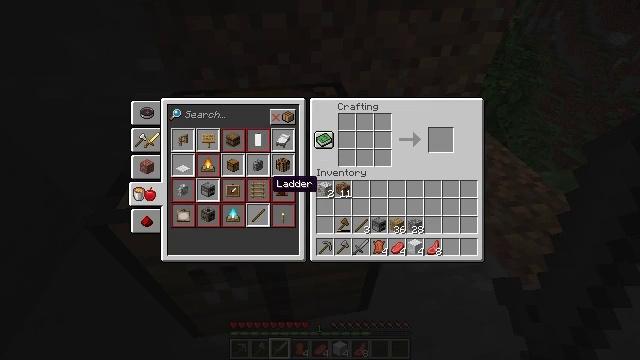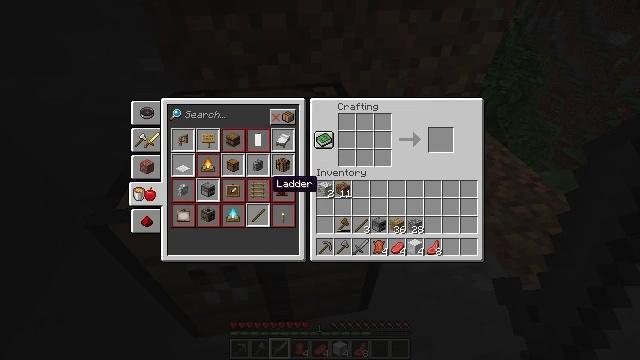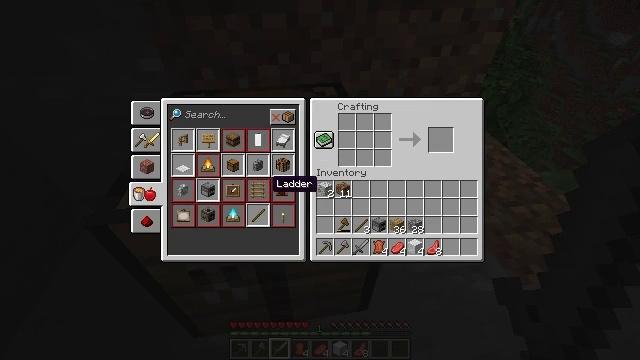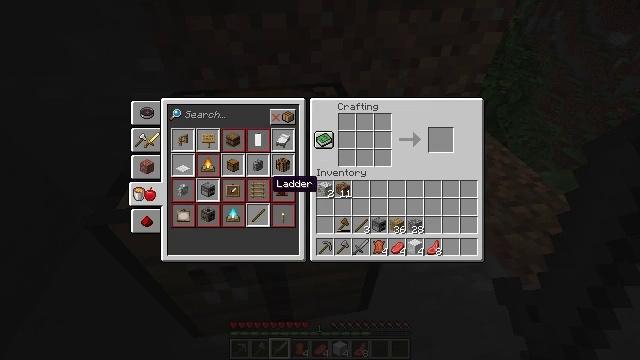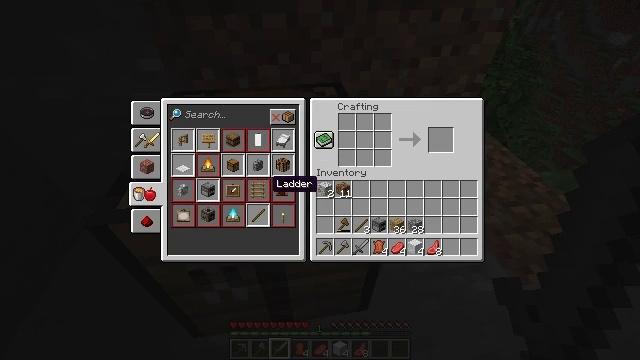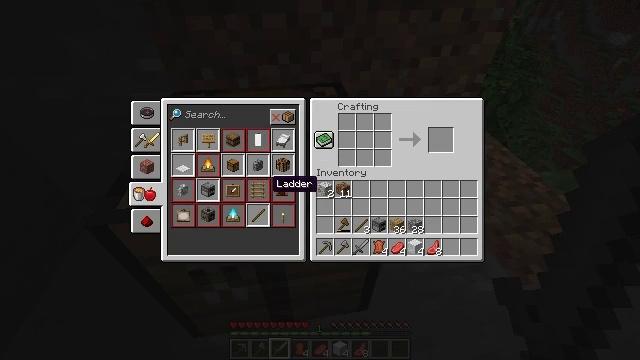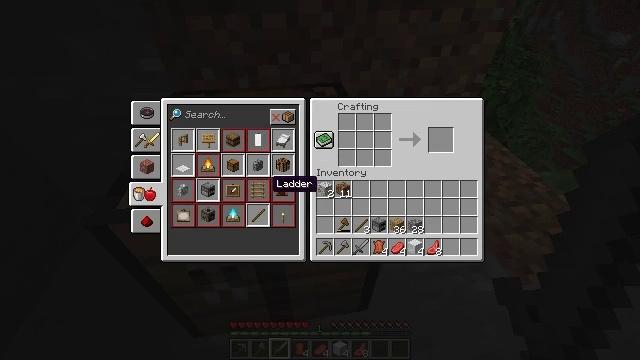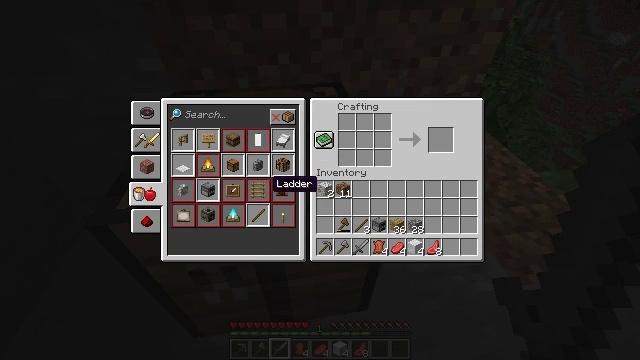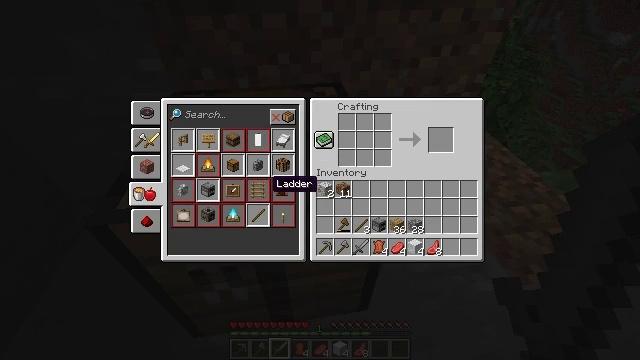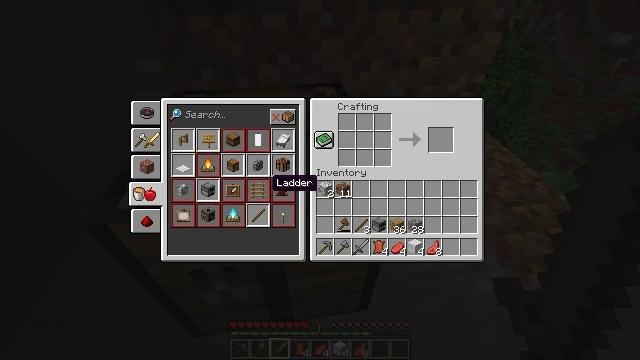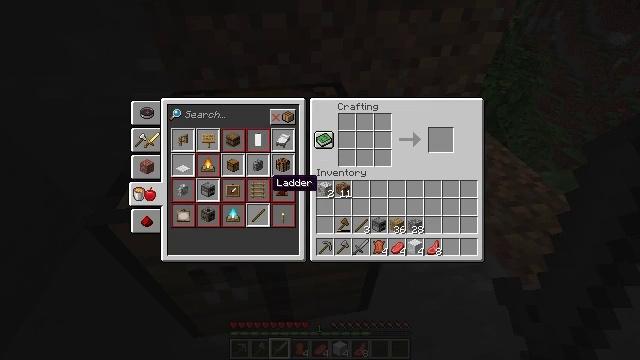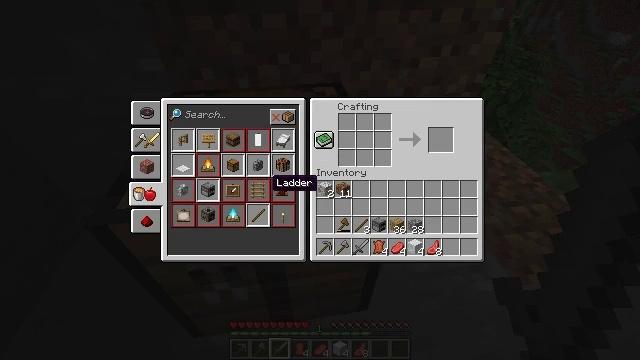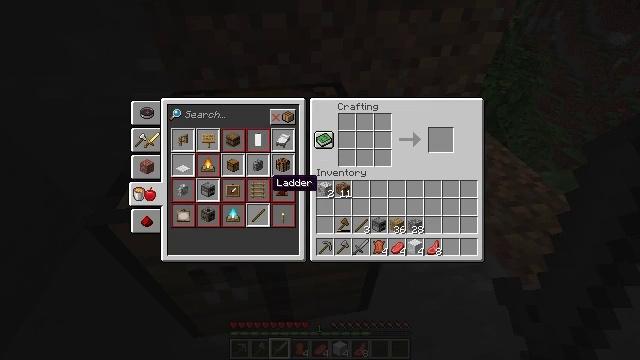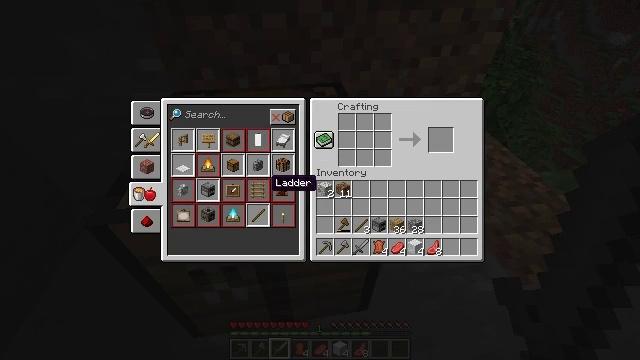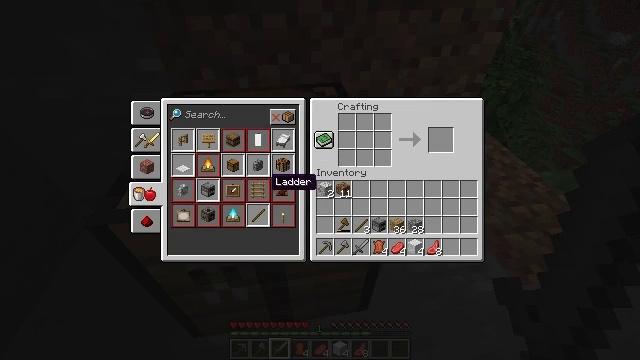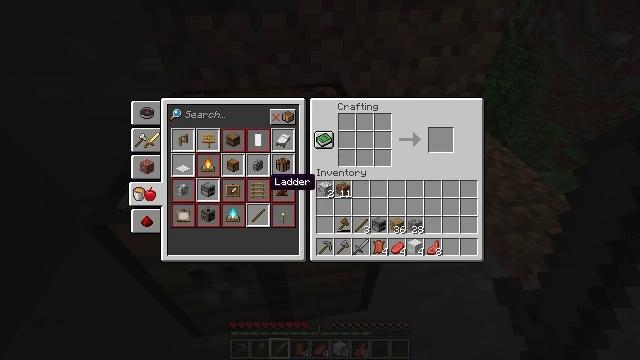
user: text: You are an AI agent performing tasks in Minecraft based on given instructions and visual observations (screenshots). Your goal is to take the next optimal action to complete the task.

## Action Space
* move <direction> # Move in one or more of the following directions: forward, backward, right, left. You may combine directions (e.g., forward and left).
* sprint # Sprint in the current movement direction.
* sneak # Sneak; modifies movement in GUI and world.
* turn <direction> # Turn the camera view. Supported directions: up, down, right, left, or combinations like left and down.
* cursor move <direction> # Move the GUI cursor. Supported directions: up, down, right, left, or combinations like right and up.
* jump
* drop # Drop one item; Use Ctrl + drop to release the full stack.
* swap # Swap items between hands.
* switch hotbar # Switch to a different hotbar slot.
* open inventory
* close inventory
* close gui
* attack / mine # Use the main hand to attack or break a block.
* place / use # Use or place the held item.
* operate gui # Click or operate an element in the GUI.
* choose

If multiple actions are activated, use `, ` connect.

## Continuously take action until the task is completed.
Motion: motion action
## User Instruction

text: Craft a pair of leather boots.
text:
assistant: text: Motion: no_op
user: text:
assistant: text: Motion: no_op
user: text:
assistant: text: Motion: no_op
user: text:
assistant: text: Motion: no_op
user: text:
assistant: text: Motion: no_op
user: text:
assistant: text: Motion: no_op
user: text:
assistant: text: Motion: no_op
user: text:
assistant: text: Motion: no_op
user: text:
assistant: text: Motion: no_op
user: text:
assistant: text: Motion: no_op
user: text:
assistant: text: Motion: no_op
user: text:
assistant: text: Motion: no_op
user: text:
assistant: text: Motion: no_op
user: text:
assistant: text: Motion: no_op
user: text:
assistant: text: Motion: no_op
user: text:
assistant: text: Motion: no_op
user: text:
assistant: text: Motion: no_op
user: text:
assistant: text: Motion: operate gui
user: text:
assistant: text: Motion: operate gui
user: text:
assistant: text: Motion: operate gui
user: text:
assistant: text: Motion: operate gui
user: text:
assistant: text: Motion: no_op
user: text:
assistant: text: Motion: no_op
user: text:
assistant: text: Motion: no_op
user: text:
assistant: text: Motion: no_op
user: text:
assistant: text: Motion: no_op
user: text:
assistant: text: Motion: no_op
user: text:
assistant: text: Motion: no_op
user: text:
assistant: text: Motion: no_op
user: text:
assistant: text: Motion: no_op